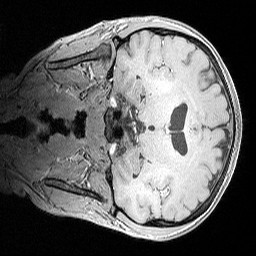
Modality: MP2RAGE
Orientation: coronal
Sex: female
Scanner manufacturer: siemens
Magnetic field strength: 3 T
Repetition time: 5 s
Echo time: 0.00292 s